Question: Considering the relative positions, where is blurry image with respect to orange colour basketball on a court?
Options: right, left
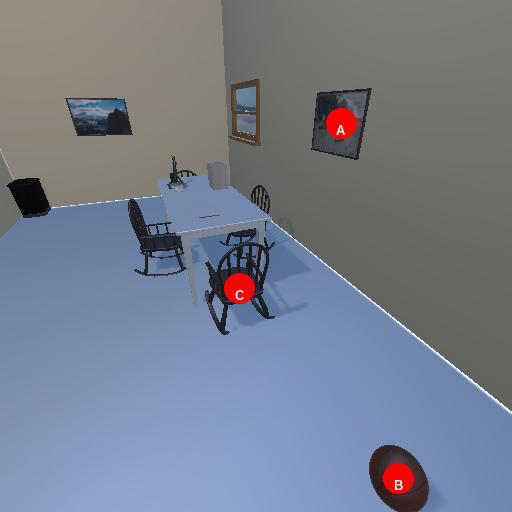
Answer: right